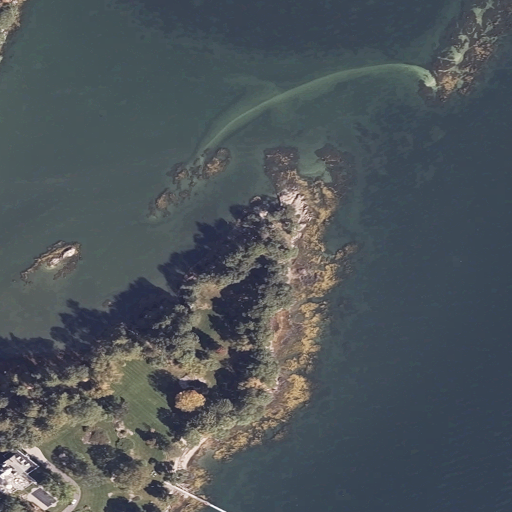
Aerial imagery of cape in Maine named Prince Point containing open water, mixed forest, herbaceous wetlands, woody wetlands, evergreen forest, open development, medium intensity development, and grassland